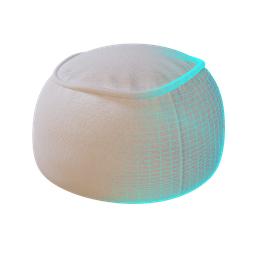
Label: furniture